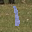
Label: 1